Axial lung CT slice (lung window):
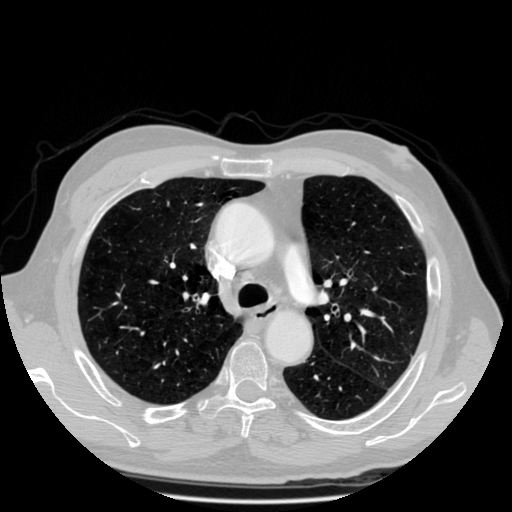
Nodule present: no